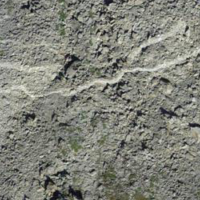
EUNIS habitat code: 48
Species observed at this site:
Oxyria digyna
Sedum alpestre